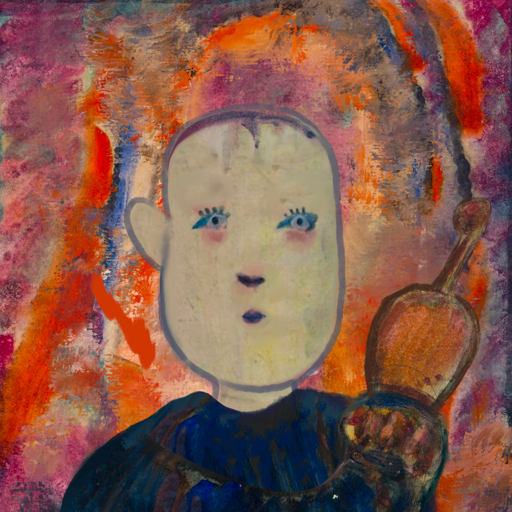
Background: Experience, Head And Neck Front: Hill_Girl, Face Front: Hill_Girl, Bust: Pipe, Hair Front: Blank, Head Accessory: Blank, Second Necklace: Blank, Necklace: Blank, Baby: Blank